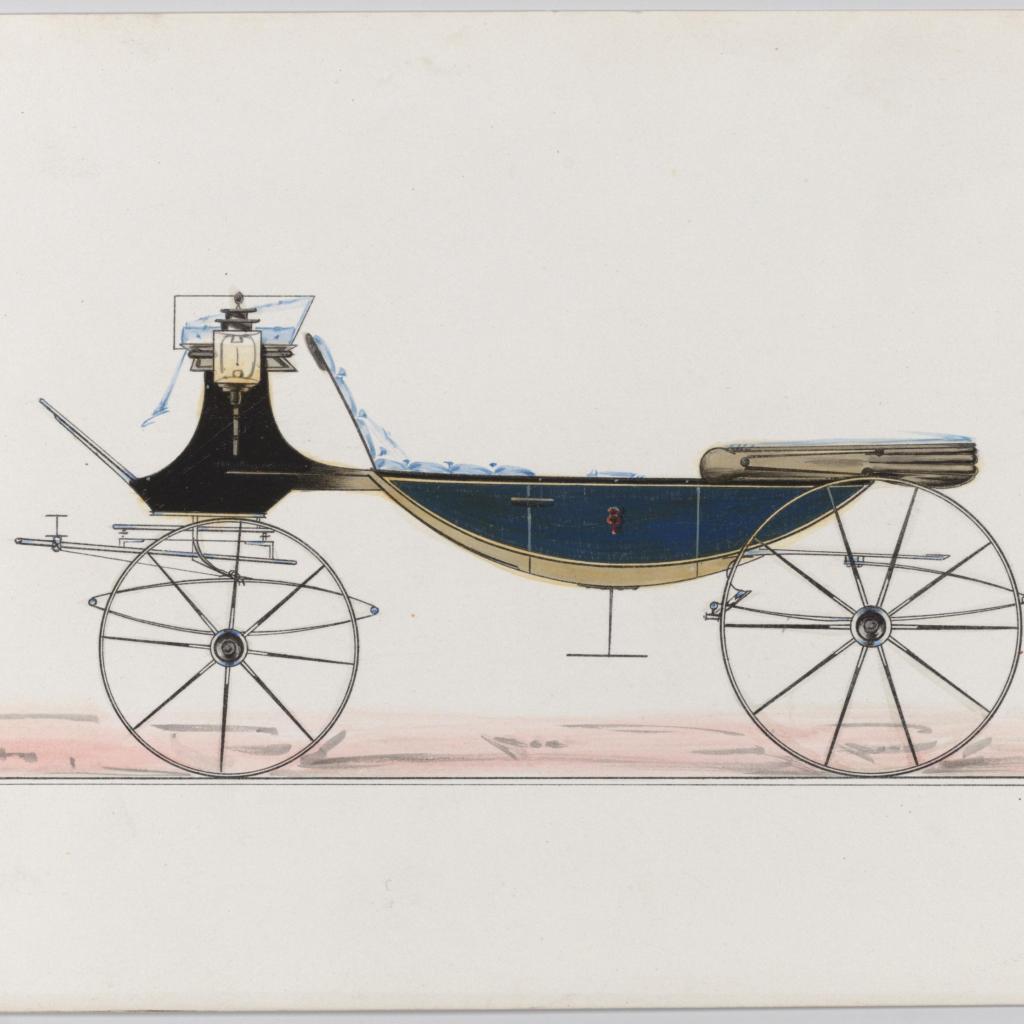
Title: Design for Vis-à-vis with Canoe Bottom (unnumbered)
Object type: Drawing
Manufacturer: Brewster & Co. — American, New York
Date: ca. 1870
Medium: Pen and black ink, watercolor and gouache with gum arabic
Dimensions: sheet: 6 1/8 x 9 in. (15.6 x 22.9 cm)
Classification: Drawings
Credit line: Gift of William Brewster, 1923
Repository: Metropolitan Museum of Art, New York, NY